Question: I have a big polygon ('Pa'). Inside the polygon there are a lot of small "holes", as shown:

Here are a few condition for the holes:
1. The holes cannot overlap one another
2. The holes cannot go outside the outer polygon
3. However, the holes can touch the outer polygon edge
How to obtain the remaining polygon ( or the polygon list) in an efficient manner? The easiest way ( brute force way) is to take the 'Pa', and gradually computing the remaining polygon by subtracting out the holes. Although this idea is feasible, but I suspect that there is a more efficient algorithm.
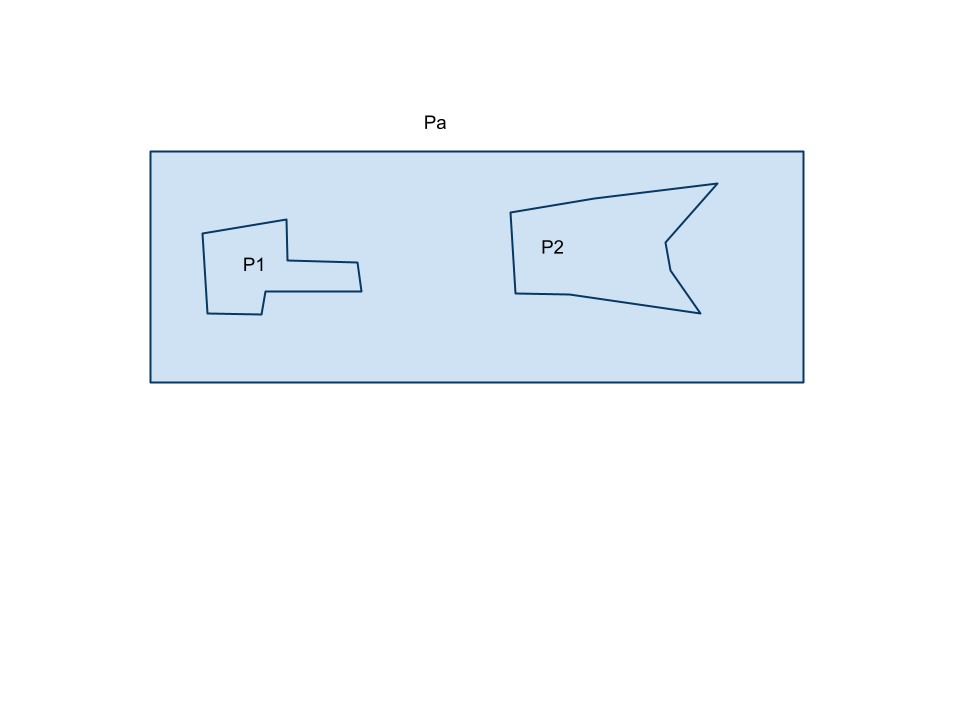
Answer: This is very hard to do in a general manner. You can find source code for a solution here:
<URL>